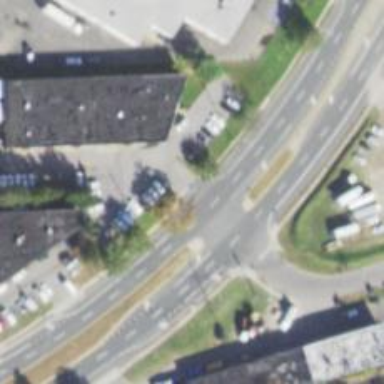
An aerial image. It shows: Marked road crossing.